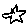
Label: star